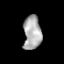
Tissue: prostate
Cell type: T cells
Senescence score: 0.3517
Nuclear area (px): 589
Mean DAPI intensity: 173.671